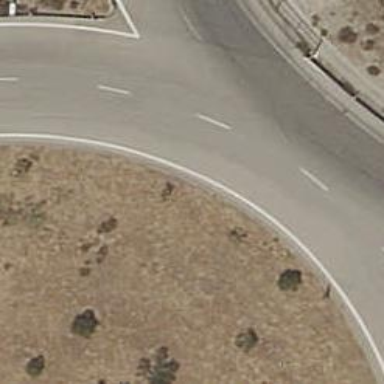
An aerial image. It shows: Tertiary road with asphalt surface leading to roundabout junction.